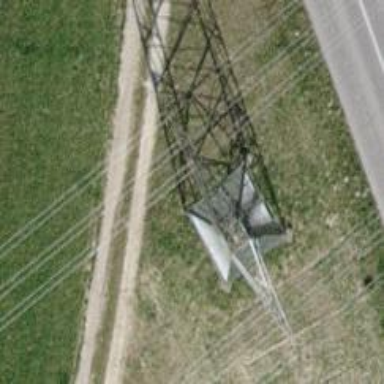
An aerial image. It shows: Power tower.